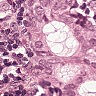
Metastatic tissue present: yes